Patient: sex M, age 65
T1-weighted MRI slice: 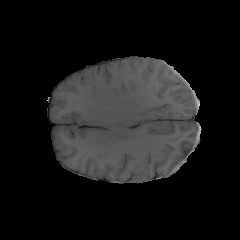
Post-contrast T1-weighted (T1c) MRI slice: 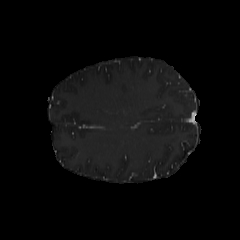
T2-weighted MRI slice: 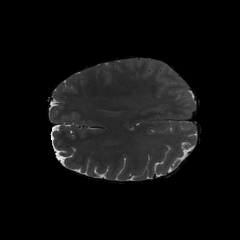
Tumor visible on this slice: no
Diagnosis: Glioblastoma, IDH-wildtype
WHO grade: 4